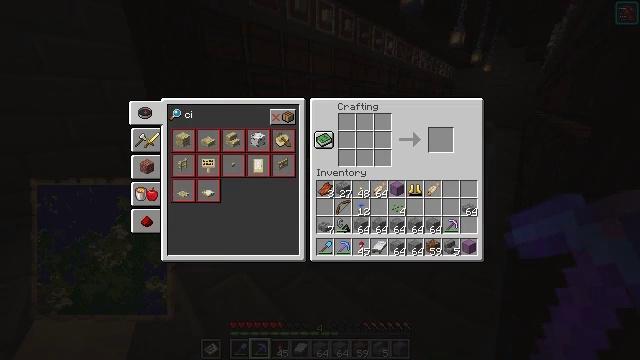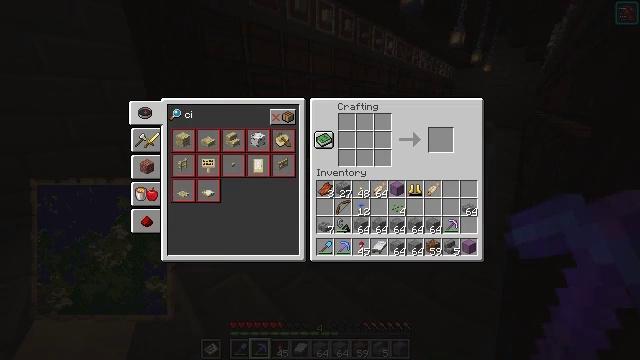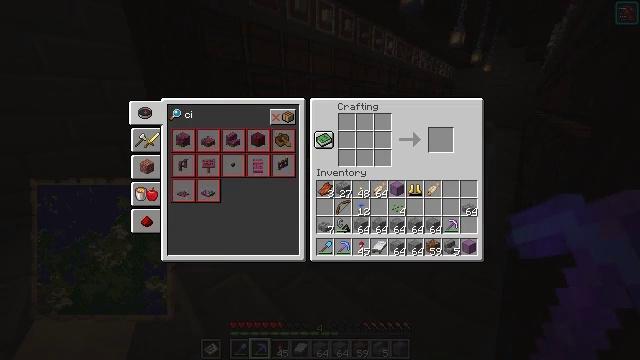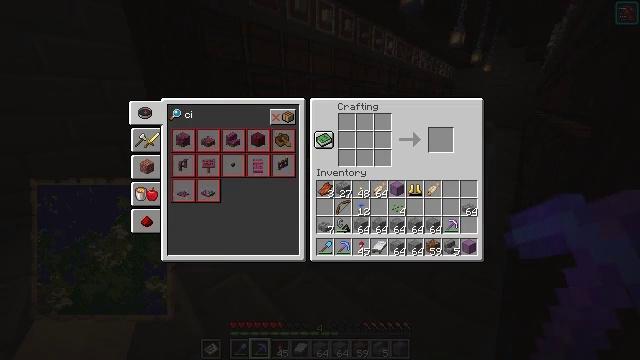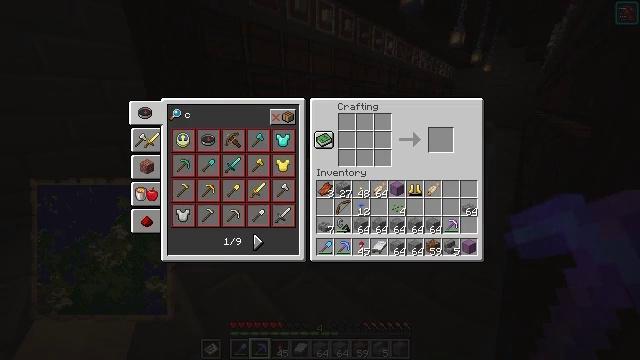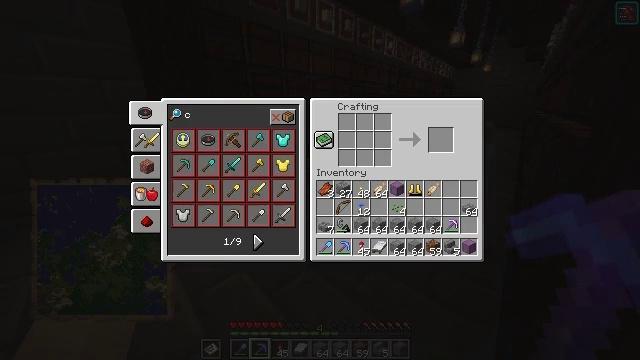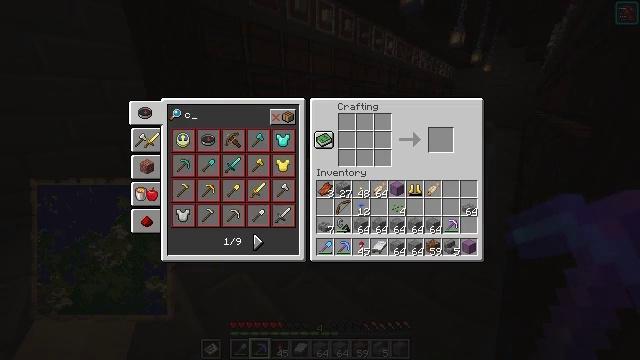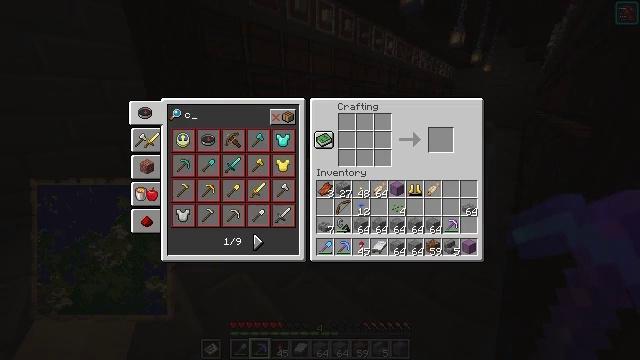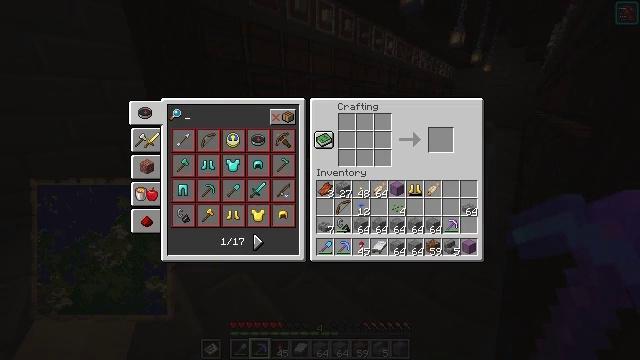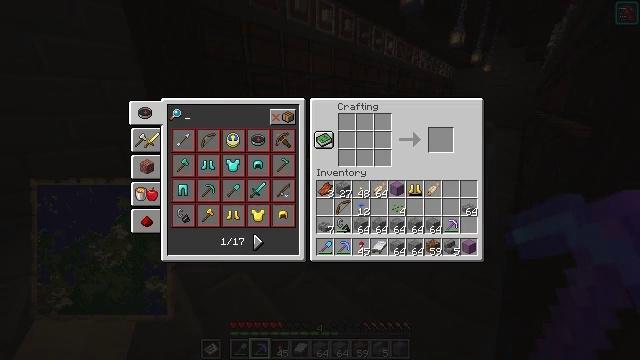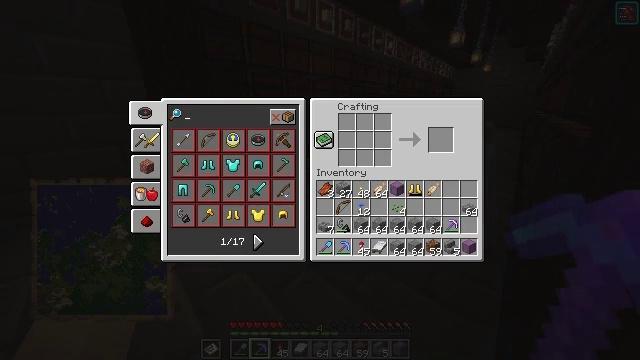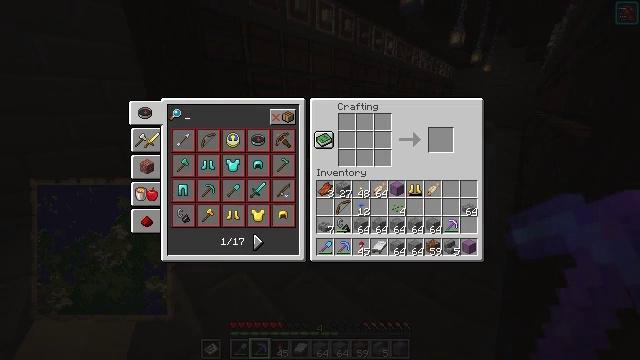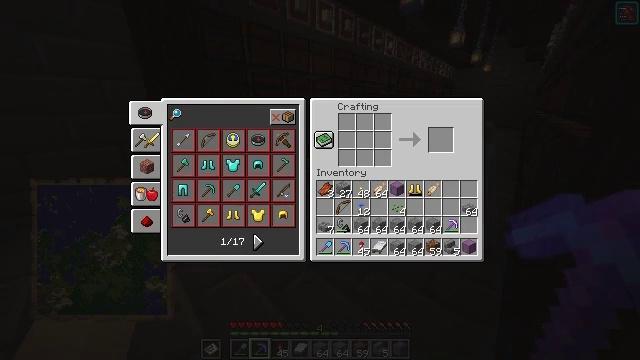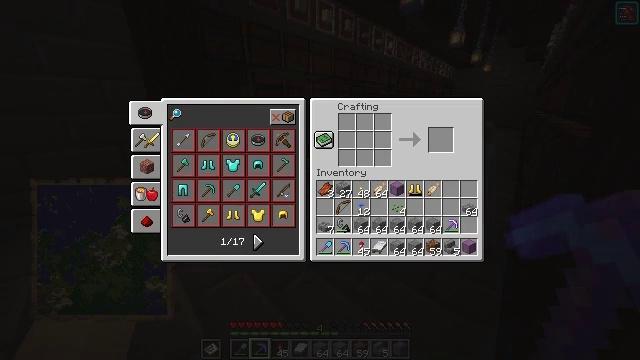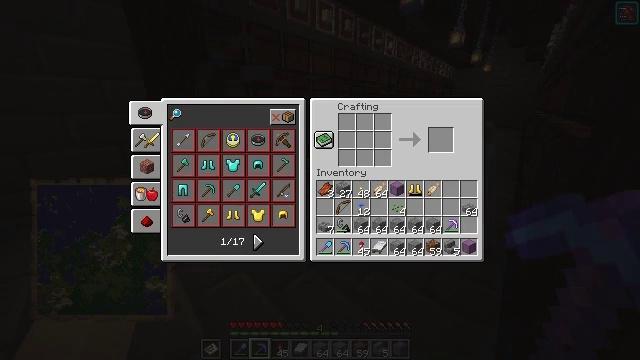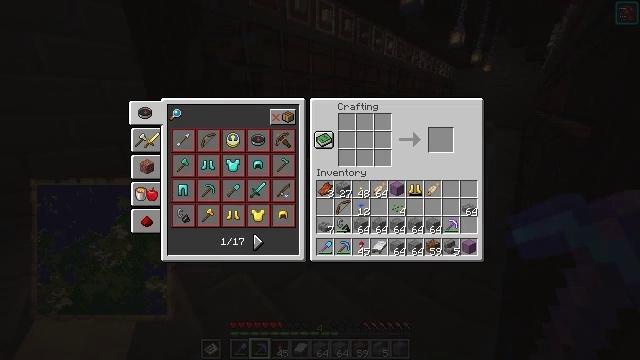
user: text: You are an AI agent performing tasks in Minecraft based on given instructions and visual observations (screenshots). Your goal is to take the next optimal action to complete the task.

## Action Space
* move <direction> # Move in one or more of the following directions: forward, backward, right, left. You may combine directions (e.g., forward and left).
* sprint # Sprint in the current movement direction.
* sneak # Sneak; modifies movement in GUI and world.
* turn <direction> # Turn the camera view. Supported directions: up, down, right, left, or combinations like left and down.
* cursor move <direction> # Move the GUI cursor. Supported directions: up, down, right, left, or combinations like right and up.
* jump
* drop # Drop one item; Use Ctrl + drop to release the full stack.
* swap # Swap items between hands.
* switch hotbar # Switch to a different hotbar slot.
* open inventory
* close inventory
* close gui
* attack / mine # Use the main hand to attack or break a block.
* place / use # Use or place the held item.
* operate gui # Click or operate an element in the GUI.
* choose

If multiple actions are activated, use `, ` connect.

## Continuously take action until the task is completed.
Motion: motion action
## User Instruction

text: Open the crafting table and make chiseled stone bricks.
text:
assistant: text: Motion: no_op
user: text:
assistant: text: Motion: no_op
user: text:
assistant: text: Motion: no_op
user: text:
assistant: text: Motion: no_op
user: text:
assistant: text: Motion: no_op
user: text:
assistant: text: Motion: no_op
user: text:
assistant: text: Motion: no_op
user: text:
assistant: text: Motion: no_op
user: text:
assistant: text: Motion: no_op
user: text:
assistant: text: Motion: no_op
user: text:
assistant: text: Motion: no_op
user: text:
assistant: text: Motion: no_op
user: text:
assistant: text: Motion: no_op
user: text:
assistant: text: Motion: no_op
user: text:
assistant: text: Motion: no_op
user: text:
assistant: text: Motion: no_op
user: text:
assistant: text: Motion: no_op
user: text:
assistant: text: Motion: no_op
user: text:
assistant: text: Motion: no_op
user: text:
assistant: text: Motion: no_op
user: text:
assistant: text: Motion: no_op
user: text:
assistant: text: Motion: no_op
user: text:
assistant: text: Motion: no_op
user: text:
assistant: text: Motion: no_op
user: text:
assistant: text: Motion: no_op
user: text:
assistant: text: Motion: move back
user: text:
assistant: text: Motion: move back
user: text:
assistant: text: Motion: no_op
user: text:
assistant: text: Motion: no_op
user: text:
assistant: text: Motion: no_op